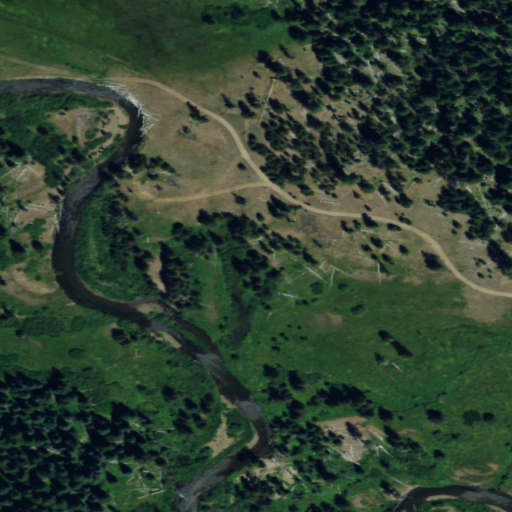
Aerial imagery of plain(s) in Washington named Caldwell Prairie containing woody wetlands, herbaceous wetlands, evergreen forest, open development, shrub, medium intensity development, low intensity development, mixed forest, and high intensity development